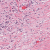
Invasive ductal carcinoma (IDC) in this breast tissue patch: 1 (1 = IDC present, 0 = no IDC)